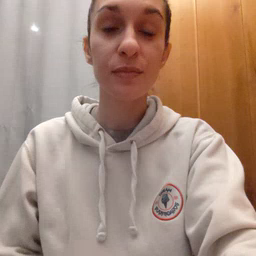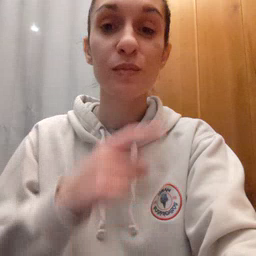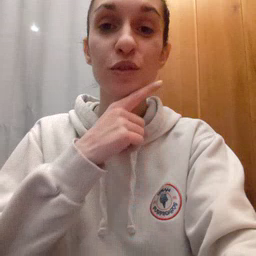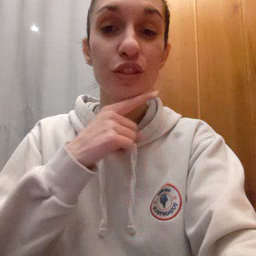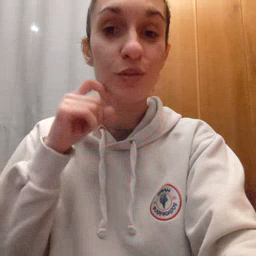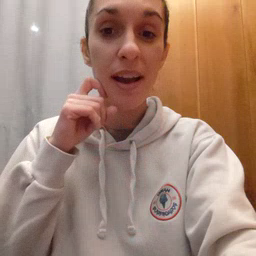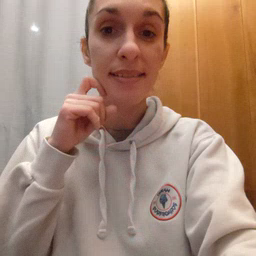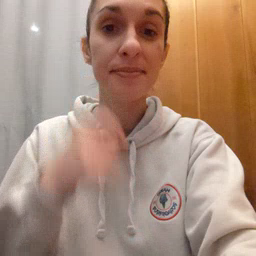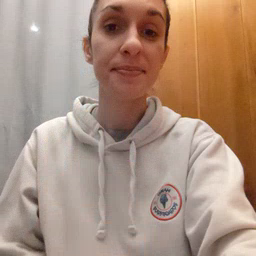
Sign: dry